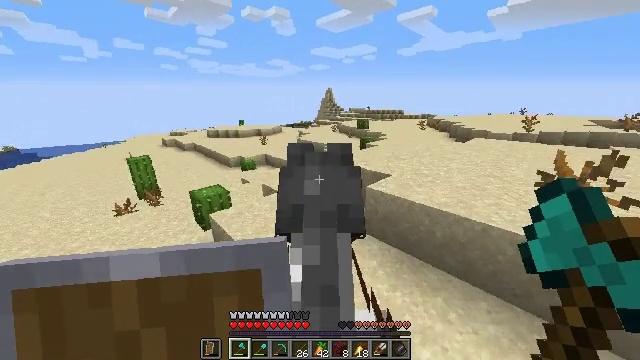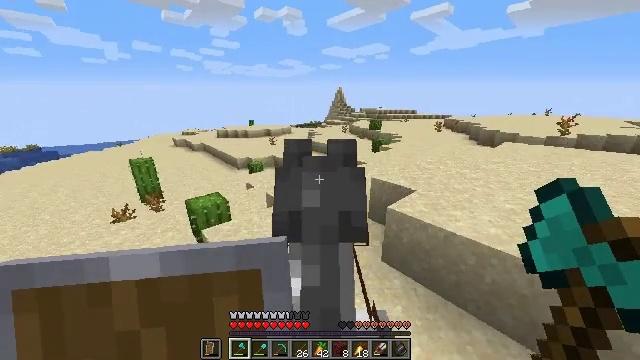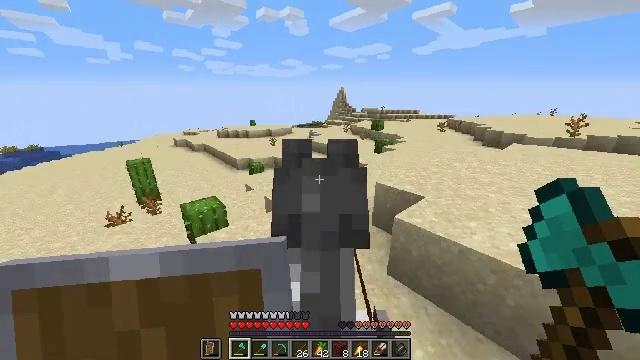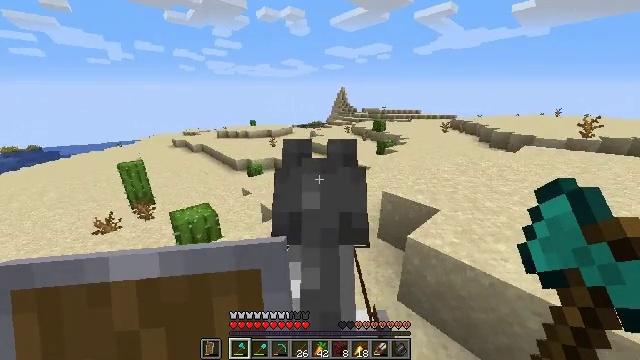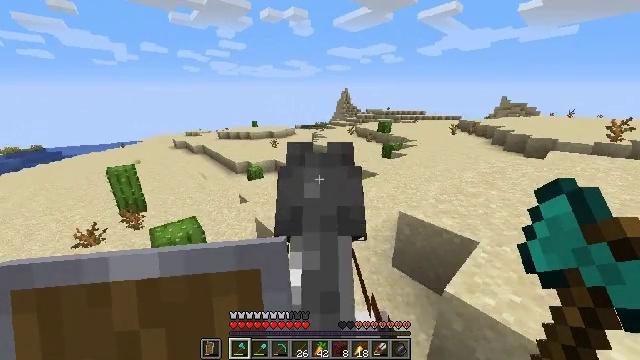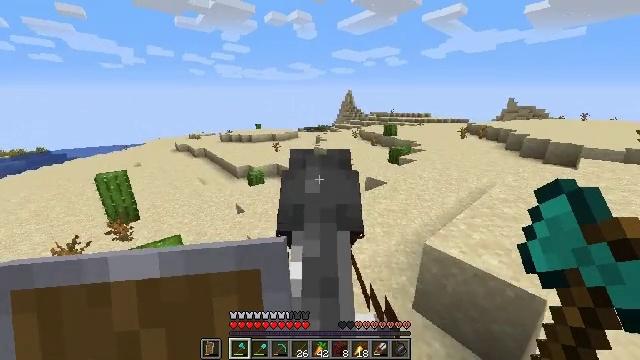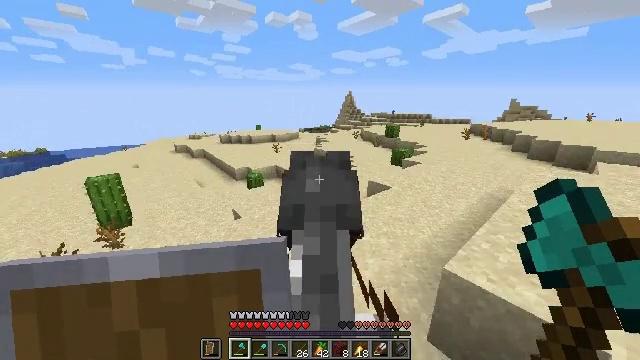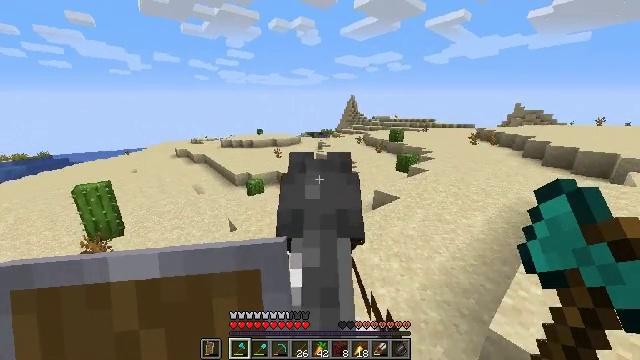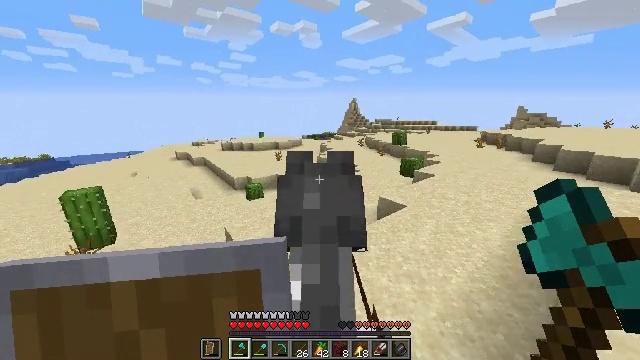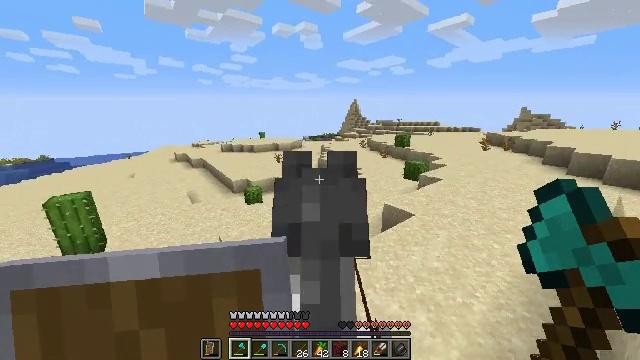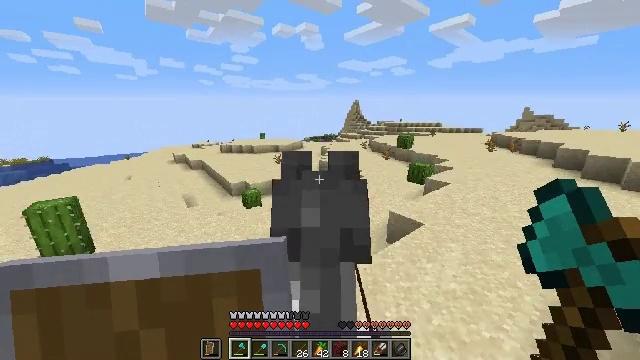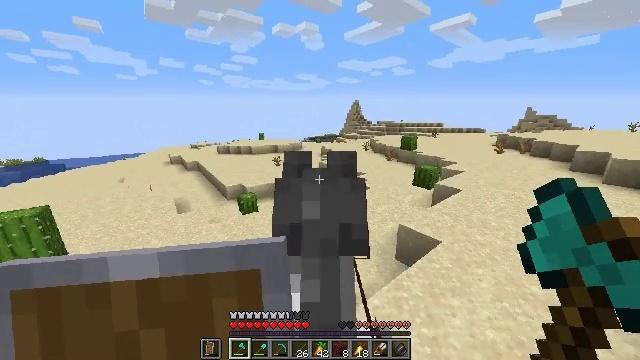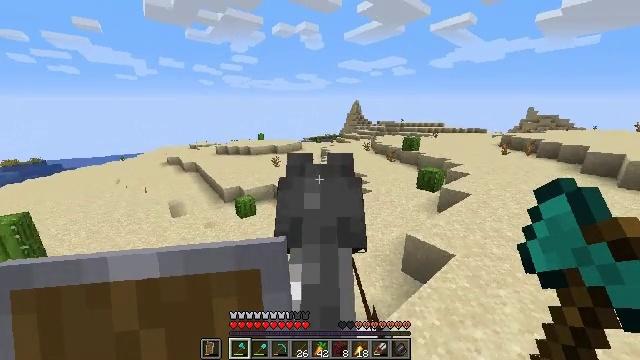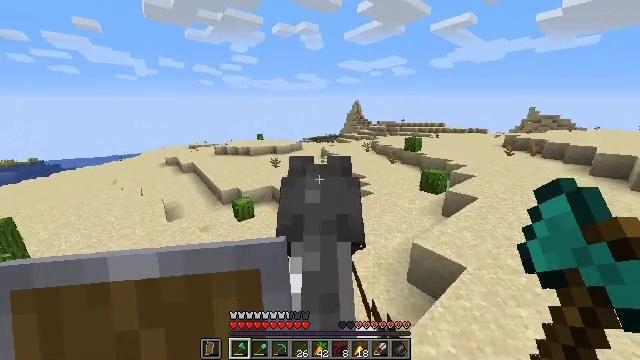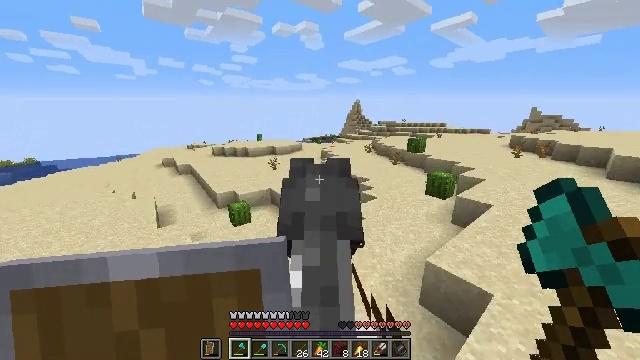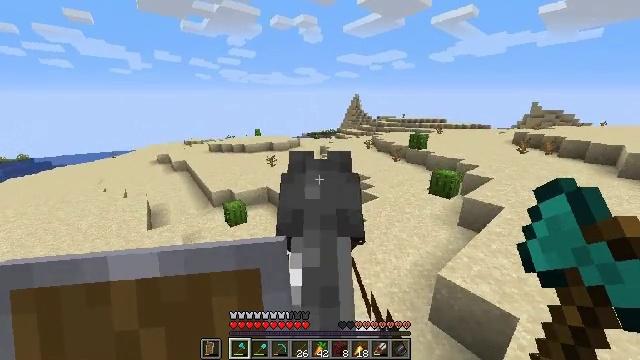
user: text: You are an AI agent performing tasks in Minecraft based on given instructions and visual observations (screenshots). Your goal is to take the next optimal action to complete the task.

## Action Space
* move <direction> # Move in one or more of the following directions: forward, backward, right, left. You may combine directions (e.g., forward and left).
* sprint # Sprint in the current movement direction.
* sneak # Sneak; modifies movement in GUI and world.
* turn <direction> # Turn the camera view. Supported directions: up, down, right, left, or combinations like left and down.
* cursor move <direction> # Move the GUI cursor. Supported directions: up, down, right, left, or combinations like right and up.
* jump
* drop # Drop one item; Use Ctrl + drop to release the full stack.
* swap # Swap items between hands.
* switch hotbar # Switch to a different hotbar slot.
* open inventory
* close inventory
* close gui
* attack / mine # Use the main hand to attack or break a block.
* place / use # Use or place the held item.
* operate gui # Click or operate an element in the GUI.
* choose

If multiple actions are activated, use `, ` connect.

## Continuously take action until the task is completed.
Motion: motion action
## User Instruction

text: Attack the ground to gather sand.
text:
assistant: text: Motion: move forward, sprint, turn left
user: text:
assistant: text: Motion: move forward, sprint
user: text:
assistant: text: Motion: move forward, sprint
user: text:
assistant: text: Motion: move forward, sprint
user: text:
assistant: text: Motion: move forward, sprint
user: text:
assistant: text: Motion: move forward, sprint
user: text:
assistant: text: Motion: move forward, sprint, turn up
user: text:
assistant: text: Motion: move forward, sprint
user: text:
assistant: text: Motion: move forward, sprint
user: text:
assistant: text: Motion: move forward, sprint
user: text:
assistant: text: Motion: move forward, sprint
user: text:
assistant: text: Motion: move forward, sprint
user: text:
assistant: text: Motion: move forward, sprint
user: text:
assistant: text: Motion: move forward, sprint
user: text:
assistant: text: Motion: move forward, sprint, turn right and down, open inventory
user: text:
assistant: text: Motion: turn right and down, open inventory
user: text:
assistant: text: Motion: turn right and down, open inventory
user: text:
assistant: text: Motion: turn right and down
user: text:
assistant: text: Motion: turn right
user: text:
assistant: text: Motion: cursor move right
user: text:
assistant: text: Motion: no_op
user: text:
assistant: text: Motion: no_op
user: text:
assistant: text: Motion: no_op
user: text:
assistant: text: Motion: no_op
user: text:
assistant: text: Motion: cursor move left
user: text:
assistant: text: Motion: cursor move left
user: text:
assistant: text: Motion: no_op
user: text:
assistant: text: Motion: no_op
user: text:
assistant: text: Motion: no_op
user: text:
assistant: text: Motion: no_op